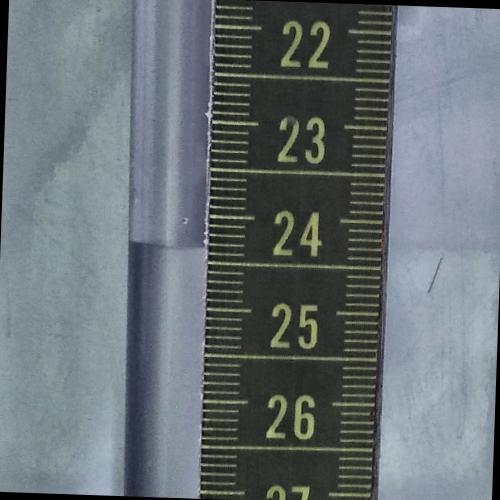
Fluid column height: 24.3 cm